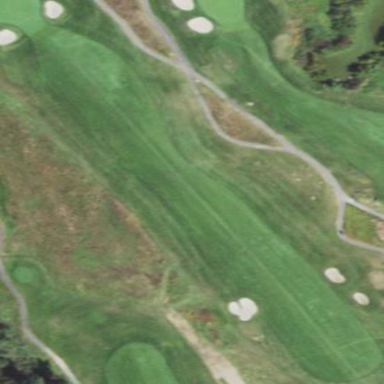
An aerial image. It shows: Golf fairway surrounded by grass.